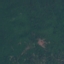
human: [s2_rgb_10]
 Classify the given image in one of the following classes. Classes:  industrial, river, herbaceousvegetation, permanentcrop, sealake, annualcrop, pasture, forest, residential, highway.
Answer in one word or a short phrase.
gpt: Forest